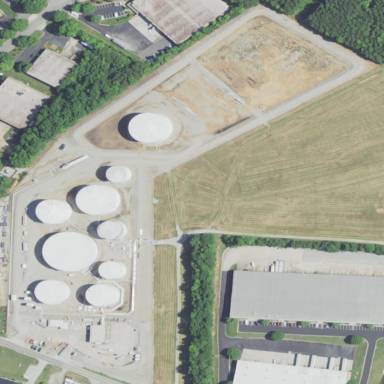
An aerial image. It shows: Industrial area designated as petroleum terminal.